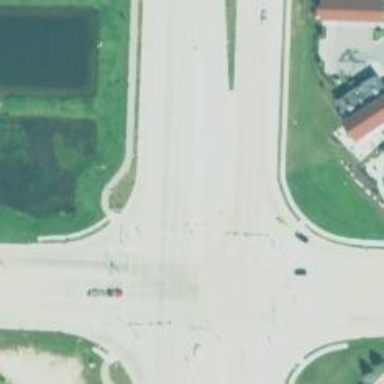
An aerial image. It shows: Crossing with line markings on the road.